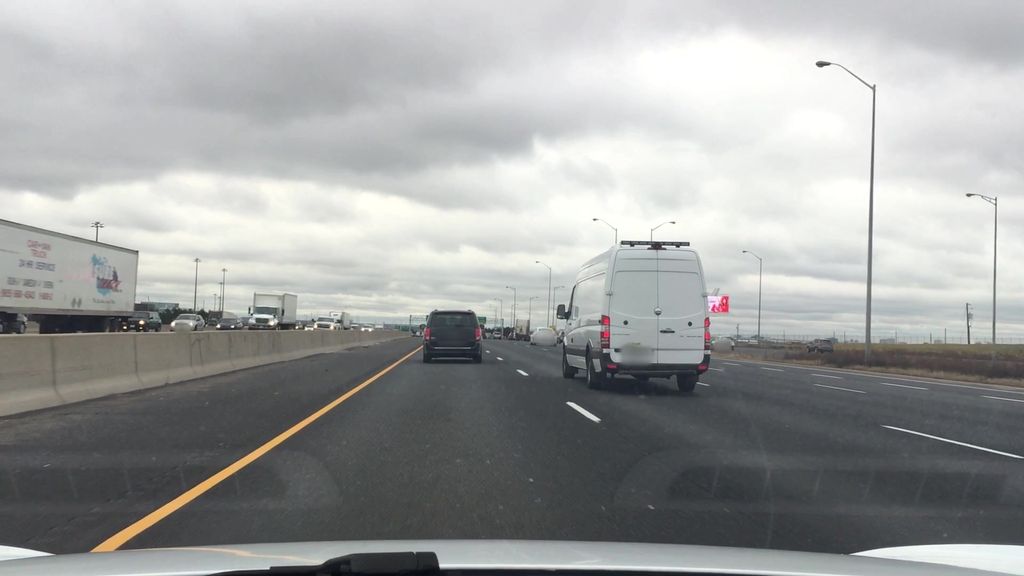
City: toronto